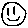
Label: smiley face